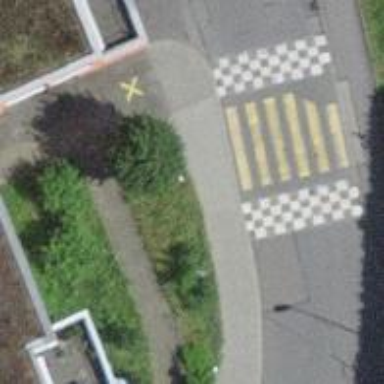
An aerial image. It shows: Kerb barrier.